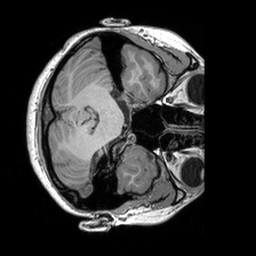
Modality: T1w
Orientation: axial
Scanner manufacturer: siemens
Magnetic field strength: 3 T
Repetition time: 2.53 s
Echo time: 0.00298 s